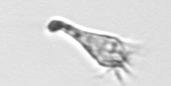
Label: Paratontonia_gracillima